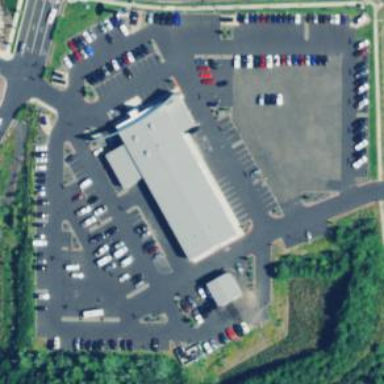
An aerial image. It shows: Retail area with car shop.